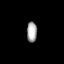
Tissue: prostate
Cell type: NK cells
Senescence score: 0.3146
Nuclear area (px): 203
Mean DAPI intensity: 166.798